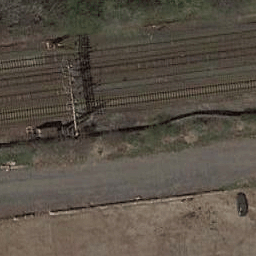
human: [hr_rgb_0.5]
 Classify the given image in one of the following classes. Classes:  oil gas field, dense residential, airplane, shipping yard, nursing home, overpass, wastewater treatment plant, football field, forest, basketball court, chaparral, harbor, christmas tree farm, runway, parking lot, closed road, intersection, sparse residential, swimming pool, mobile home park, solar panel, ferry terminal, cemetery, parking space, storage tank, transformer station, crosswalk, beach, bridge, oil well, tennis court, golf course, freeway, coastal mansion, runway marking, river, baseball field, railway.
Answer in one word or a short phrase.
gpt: railway